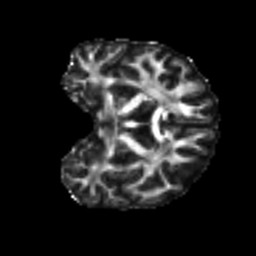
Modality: FA
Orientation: coronal
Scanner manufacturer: siemens
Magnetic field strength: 3 T
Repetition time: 4 s
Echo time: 0.0594 s